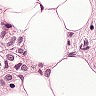
Metastatic tissue present: yes